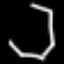
Label: octagon